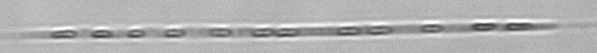
Label: Rhizosolenia